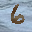
Label: 6